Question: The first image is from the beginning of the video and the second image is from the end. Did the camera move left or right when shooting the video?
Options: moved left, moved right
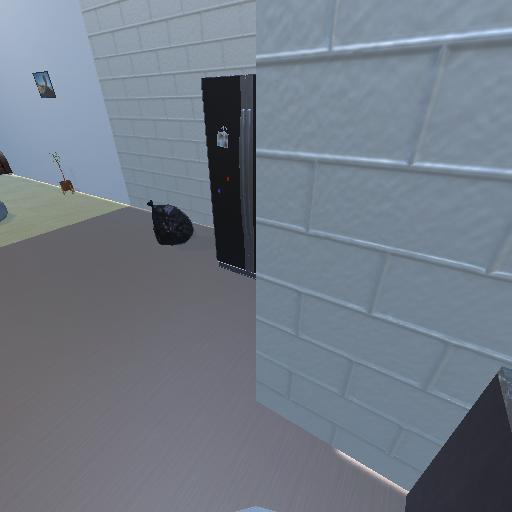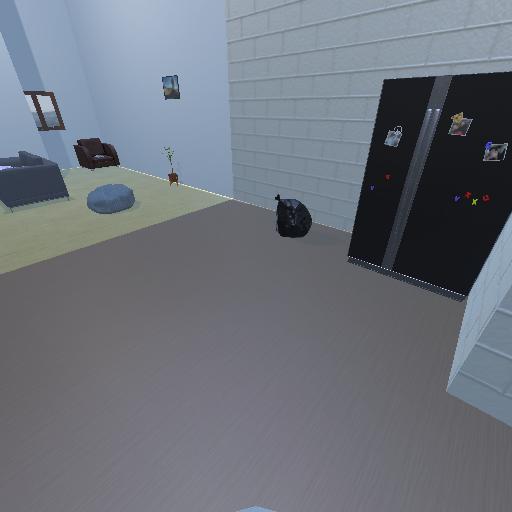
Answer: moved left